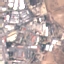
Label: Industrial